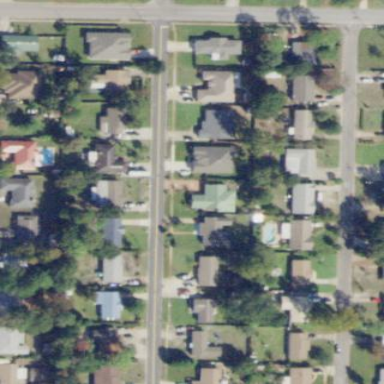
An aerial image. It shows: This residential area consists of single-family homes.